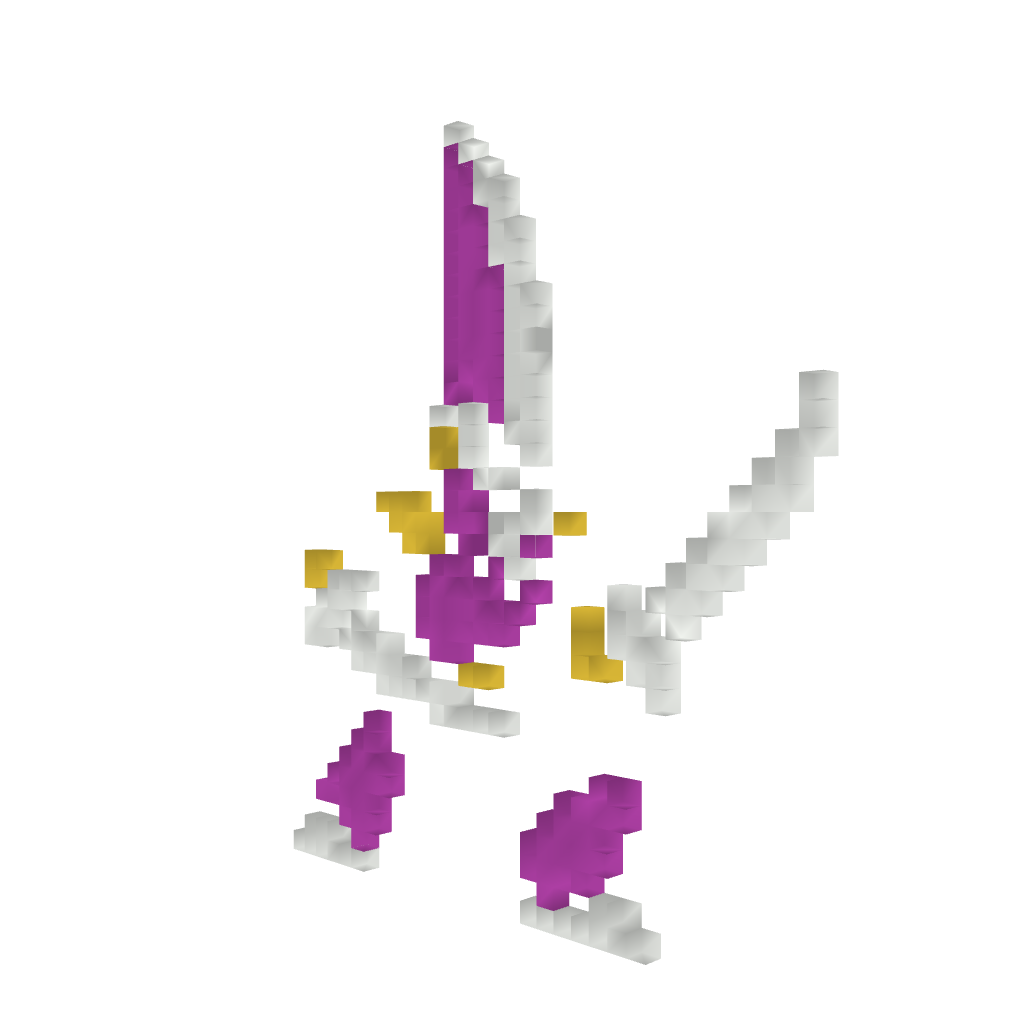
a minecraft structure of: Blademan (ErnieCIII)